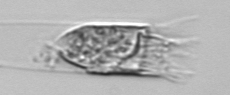
Label: Eutintinnus